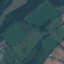
Label: Pasture